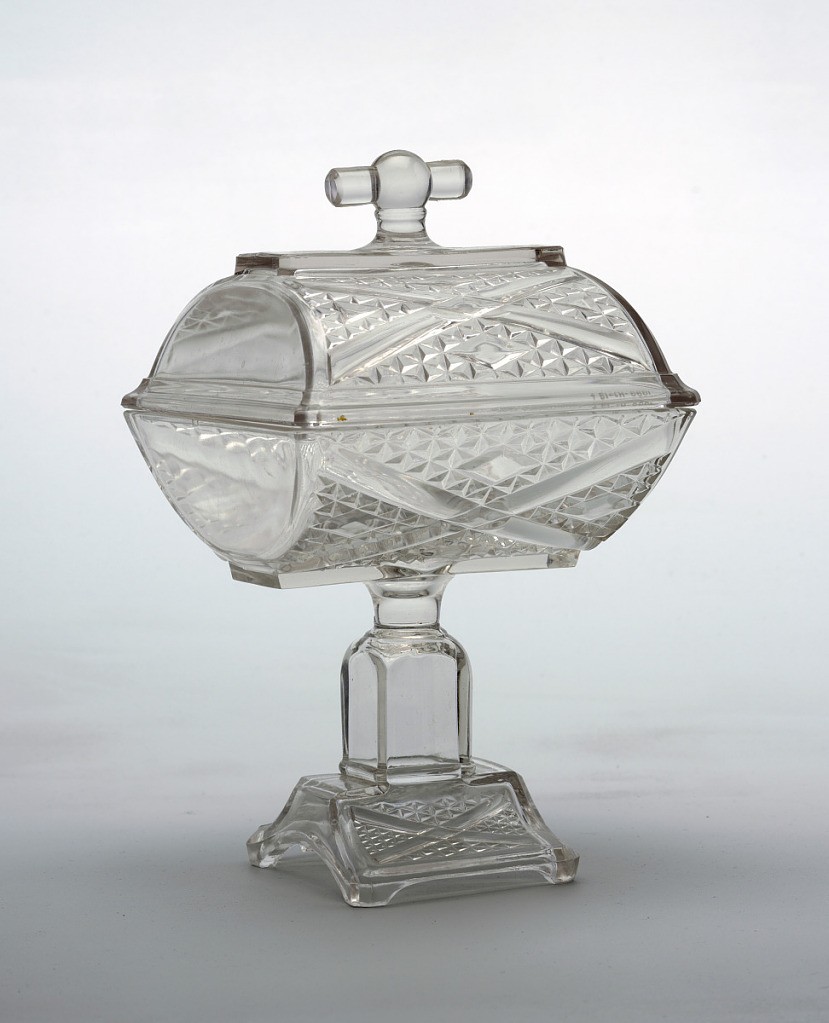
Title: Bowl and cover
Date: ca. 1880
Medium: pressed glass
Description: Of thick clear glass.  The roughly rectangular curving bowl (a) molded with wide bands forming an x within diamond-patterned triangular quadrants above a squared shaft on a spreading rectangular foot, the front and back panels repeating the pattern in the bowl. The roughly rectangular curving lid (b) also repeating the band and diamond pattern, and having a T-shaped handle.